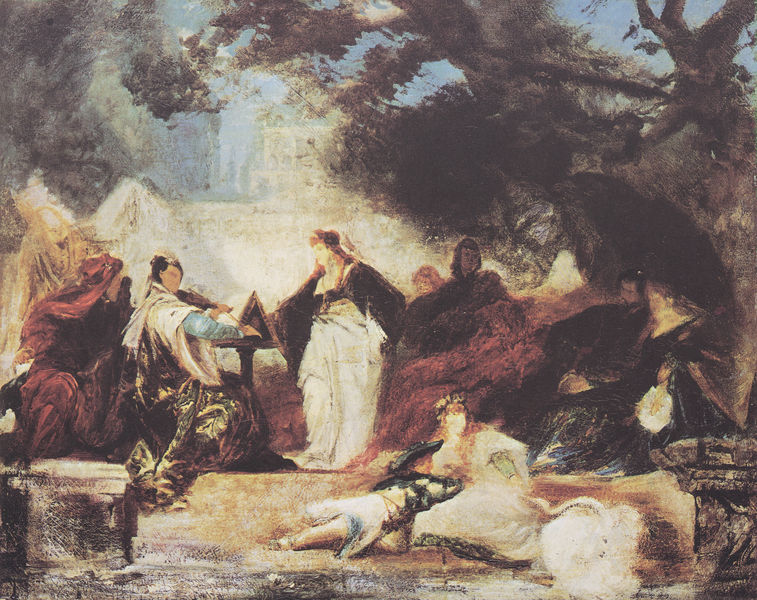
Titel: Siesta am Hofe der Medici
Künstler: Hans Makart
Standort: Münster
Institution: Westfälisches Landesmuseum für Kunst und Kulturgeschichte
Schlagwörter: baum, blau, blätter, dunkel, fuß, gemälde, gruppe, hand, himmel, laub, mann, schatten, wasser, weiß, badende, bäume, dreieck, fluss, frauen, gelb, grün, landschaft, menschen, ocker, see, sitzen, ufer, äste, braun, frau, geste, grau, hell, kleid, kleider, licht, männer, schmuck, schwarz, skizze, szene, tisch, ölbild, gebäude, rot, schirm, schloss, fest, fächer, gesellschaft, malerei, teppich, anzug, gesichter, architektur, bluse, falten, schale, sockel, spitze, stehen, hände, öl, ast, bach, baumstamm, erde, hügel, stamm, zweige, gewässer, sonne, gewand, gold, haare, kostüm, mantel, reich, sitzend, decke, gewänder, kind, paar, musik, musiker, wasserfall, brunnen, kinder, engel, garten, kopfbedeckung, farbig, sommer, liegen, düster, schwan, fassade, studie, kette, mauer, violett, nautr, weis, pause, picknick, rast, bank, querformat, historienbild, spielen, maler, junge, liegend, stehende, baumkrone, grass, unscharf, bad, spiel, antike, knabe, orient, orientalisch, münchen, palast, herrscher, allegorie, kranz, malen, mythologie, österreich, pult, geige, violine, verschwommen, werkzeug, zeichnen, jesus, schreiben, tümpel, antik, rubens, geäst, rotbraun, blattwerk, historienmalerei, historiengemälde, historismus, kostüme, makart, tempel, königin, heilige, prunk, unfertig, schemen, grautöne, turban, gegenstand, istrument, schwar, baumstumpf, akademismus, musikant, klassisch, tein, emälde, hellbalu, architektu, vorstudie, geschmeide, leda, moreau, allergorie, stufens, malerei7, carl piloty, esquisse, geometrish, photog, rüshe, schierm, sonnensirm, verschwaommen, baumstumpg, gew'nder, fozze, jesis